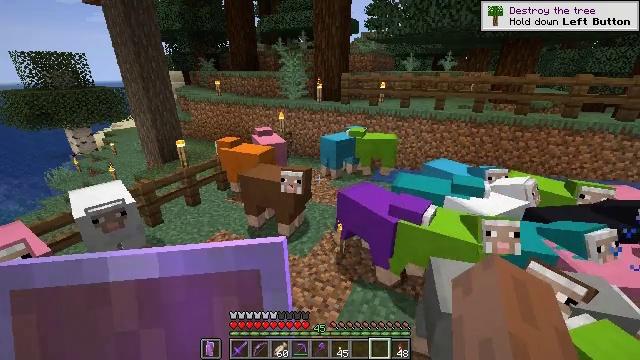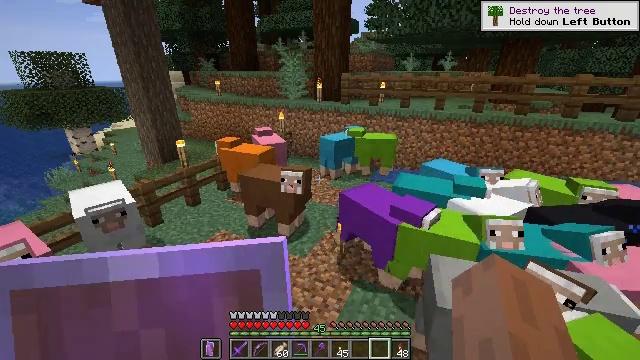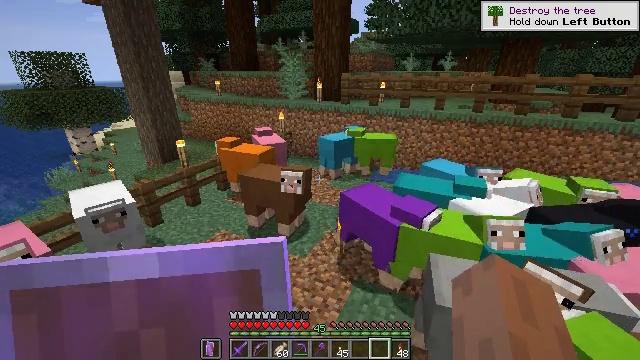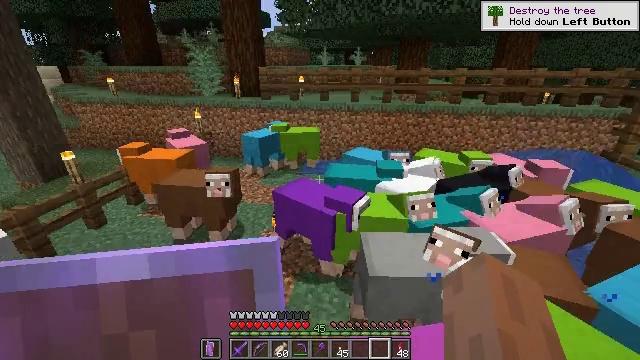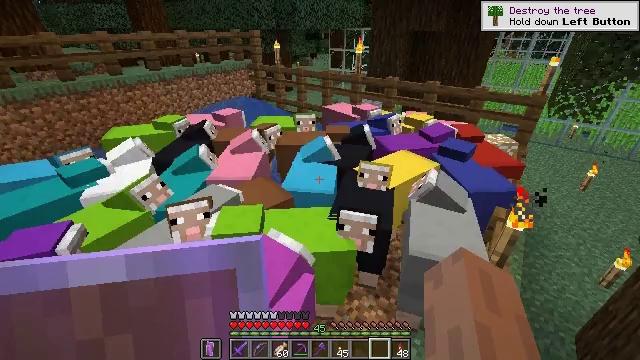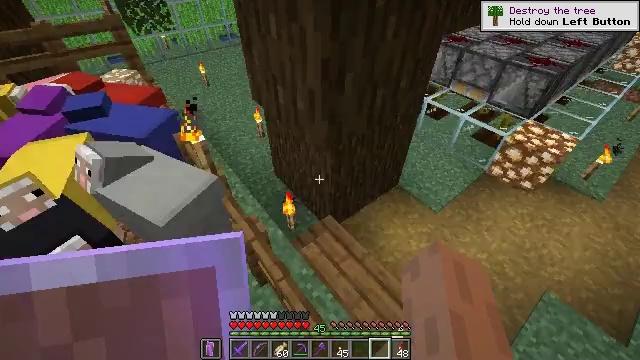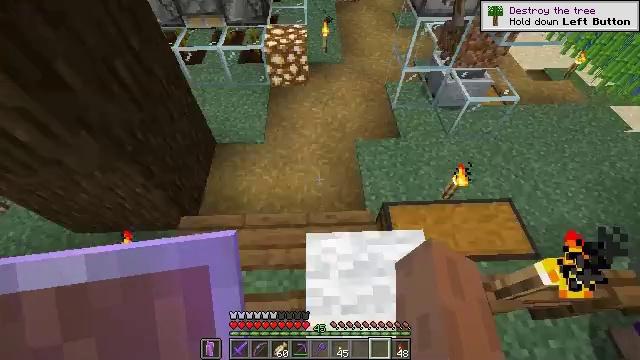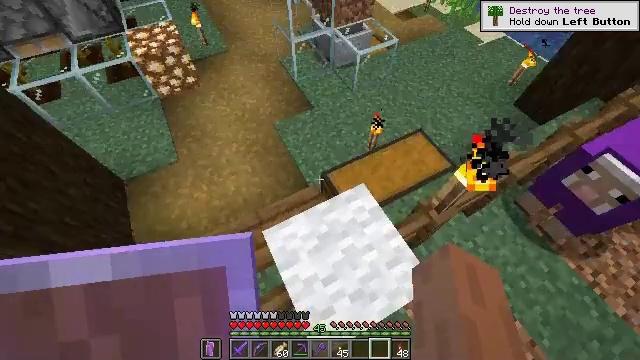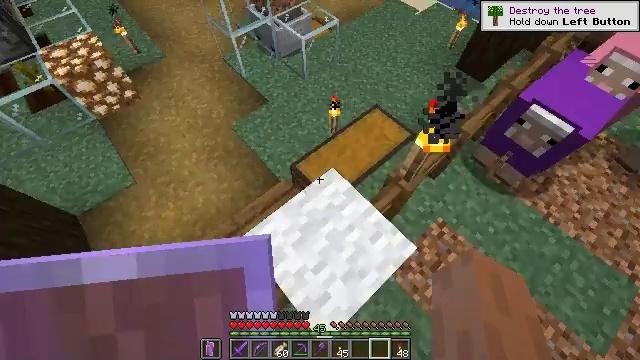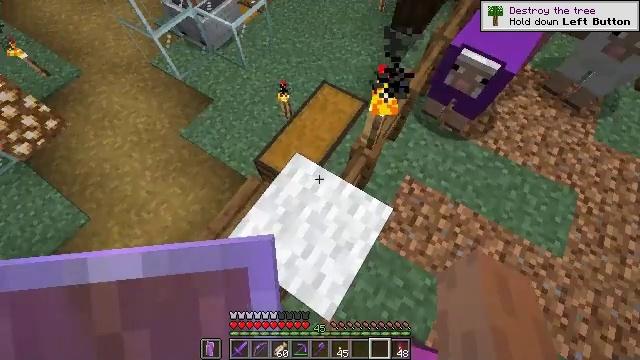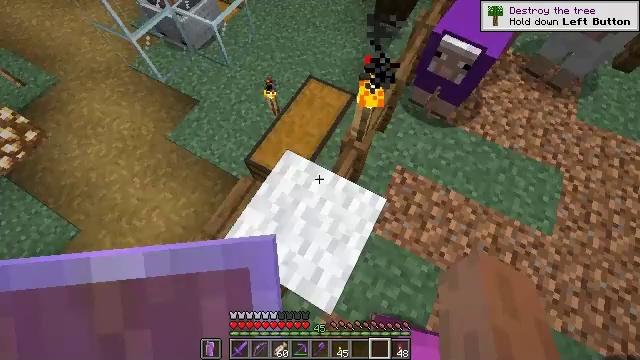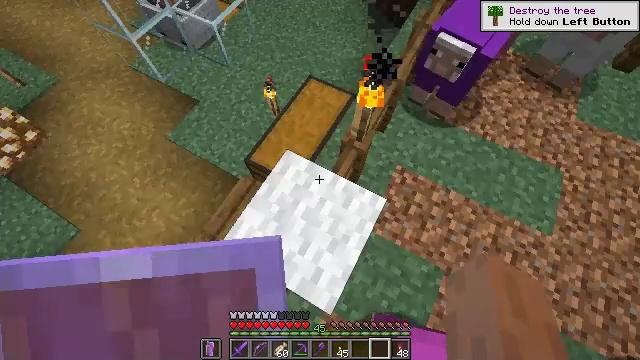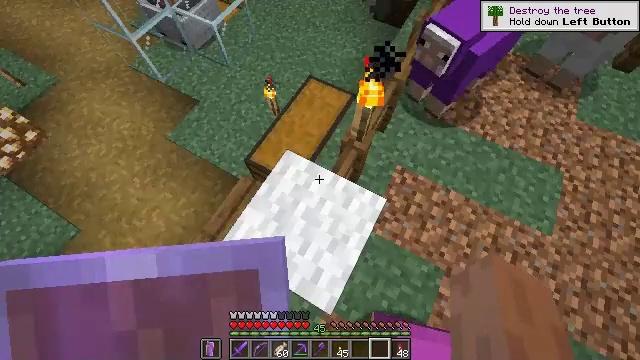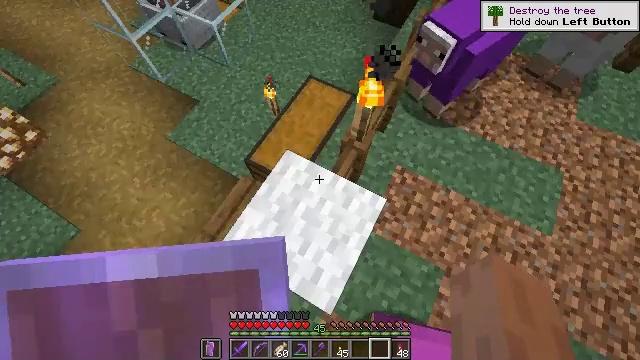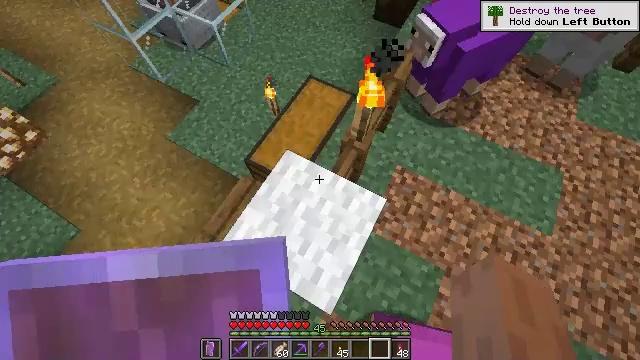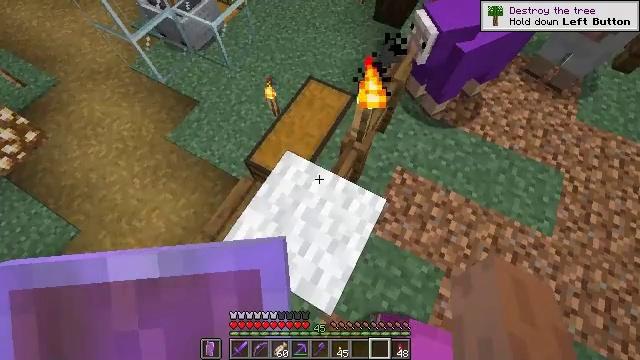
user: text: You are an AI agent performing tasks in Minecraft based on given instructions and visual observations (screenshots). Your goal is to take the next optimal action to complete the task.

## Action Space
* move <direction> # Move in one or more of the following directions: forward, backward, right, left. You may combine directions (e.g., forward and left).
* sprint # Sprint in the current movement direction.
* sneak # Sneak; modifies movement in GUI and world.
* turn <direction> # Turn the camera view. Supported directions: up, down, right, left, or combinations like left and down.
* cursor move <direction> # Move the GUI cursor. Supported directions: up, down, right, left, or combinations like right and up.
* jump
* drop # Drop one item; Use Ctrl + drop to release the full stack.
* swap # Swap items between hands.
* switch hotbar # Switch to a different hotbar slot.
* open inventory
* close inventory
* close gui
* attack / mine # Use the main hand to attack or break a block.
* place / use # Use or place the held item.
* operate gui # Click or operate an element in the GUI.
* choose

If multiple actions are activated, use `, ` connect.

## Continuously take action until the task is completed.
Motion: motion action
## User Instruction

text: Destroy the light blue shulker box to pick it up.
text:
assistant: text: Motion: no_op
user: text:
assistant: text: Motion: no_op
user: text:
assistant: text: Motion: turn right and down
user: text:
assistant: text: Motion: turn right and down
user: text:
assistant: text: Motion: turn right and down
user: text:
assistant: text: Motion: turn right and down
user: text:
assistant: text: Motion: turn right and down
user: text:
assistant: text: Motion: turn right and down
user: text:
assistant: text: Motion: turn right and down
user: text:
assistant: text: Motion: turn right and down
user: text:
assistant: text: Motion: no_op
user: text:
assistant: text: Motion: no_op
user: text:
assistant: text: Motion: no_op
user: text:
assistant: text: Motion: no_op
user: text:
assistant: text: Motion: no_op
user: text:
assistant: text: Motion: turn up
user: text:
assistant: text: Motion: turn left and up
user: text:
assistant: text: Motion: no_op
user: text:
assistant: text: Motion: no_op
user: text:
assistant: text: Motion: no_op
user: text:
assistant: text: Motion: no_op
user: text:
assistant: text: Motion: no_op
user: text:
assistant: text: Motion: no_op
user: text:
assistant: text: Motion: use / place
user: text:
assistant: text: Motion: use / place
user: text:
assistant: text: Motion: use / place
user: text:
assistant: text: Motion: no_op
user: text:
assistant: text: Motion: no_op
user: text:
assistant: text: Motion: no_op
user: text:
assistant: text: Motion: no_op